Question: I have an image (I have it in both NumPy and PIL format), and I want to change where RGB values are '[0.4, 0.4, 0.4]' to '[0.54, 0.27, 0.07]'.
By doing this, I want to change the road color from gray to brown:

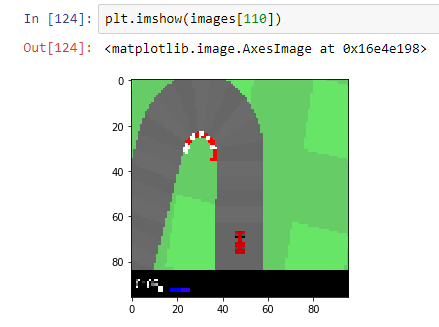
Answer: I have to agree with Majid Shirazi regarding the <URL>. Let's have a look at:
'''
idx = np.where(img == (0.4, 0.4, 0.4))
'''
Then, 'idx' is a 3-tuple containing each a 'ndarray' for all 'x'-coordinates, 'y'-coordinates, and "channel"-coordinates. From NumPy's <URL>, I can't see a possibility to properly access/manipulate the values in 'img' in the desired way using the proposed command. I can rather reproduce the exact error stated in the comment.
To get a proper <URL> might also be used. I added that as an add-on:
'''
import cv2
import numpy as np
# Some artificial image
img = np.swapaxes(np.tile(np.linspace(0, 1, 201), 603).reshape((201, 3, 201)), 1, 2)
cv2.imshow('before', img)
# Proposed solution
img1 = img.copy()
idx = np.where(img1 == (0.4, 0.4, 0.4))
try:
img1[idx] = (0.54, 0.27, 0.27)
except ValueError as e:
print(e)
# Corrected solution for proper integer array indexing: Extract x and y coordinates
img1[idx[0], idx[1]] = (0.54, 0.27, 0.27)
cv2.imshow('after: corrected solution', img1)
# Alternative solution using boolean array indexing
img2 = img.copy()
img2[np.all(img2 == (0.4, 0.4, 0.4), axis=2), :] = (0.54, 0.27, 0.27)
cv2.imshow('after: alternative solution', img2)
cv2.waitKey(0)
cv2.destroyAllWindows()
'''
Hope that helps and clarifies!